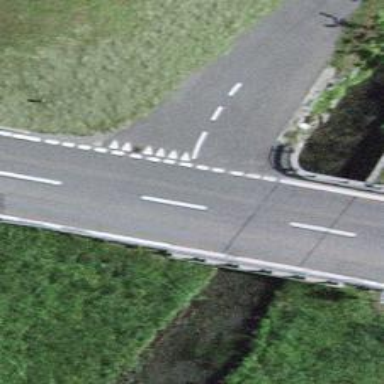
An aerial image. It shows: Secondary road with asphalt surface.